Field crop: tomato
Growth stage: 2
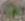
Species: solanum